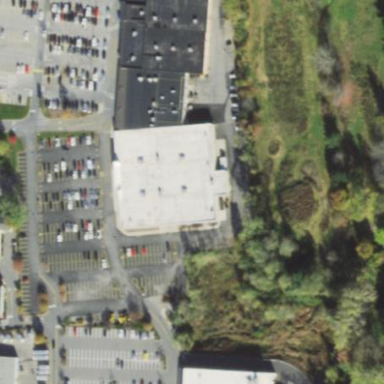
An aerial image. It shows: Department store building.